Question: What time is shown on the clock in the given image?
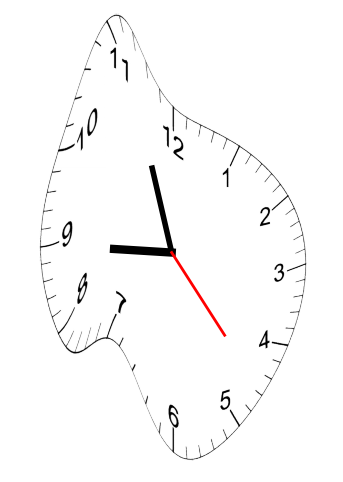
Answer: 08:56:23